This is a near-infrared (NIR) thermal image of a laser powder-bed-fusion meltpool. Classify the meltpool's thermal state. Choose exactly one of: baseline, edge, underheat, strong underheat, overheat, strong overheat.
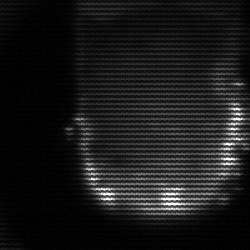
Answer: baseline